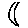
Label: moon